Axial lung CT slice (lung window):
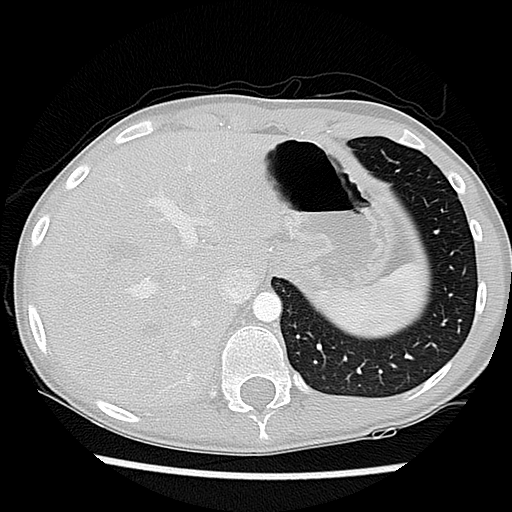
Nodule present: no